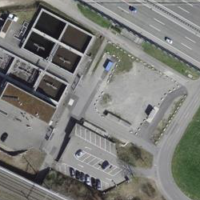
EUNIS habitat code: 57
Species observed at this site:
Tachybaptus ruficollis
Corvus corone
Podiceps cristatus
Motacilla cinerea
Fulica atra
Alcedo atthis
Anas platyrhynchos
Aythya ferina
Aythya fuligula
Fringilla coelebs
Clematis vitalba
Buteo buteo
Passer montanus
Turdus merula
Chroicocephalus ridibundus
Phalacrocorax carbo
Gallinula chloropus
Cygnus olor
Parus major
Erithacus rubecula
Mergus merganser
Sitta europaea
Columba livia